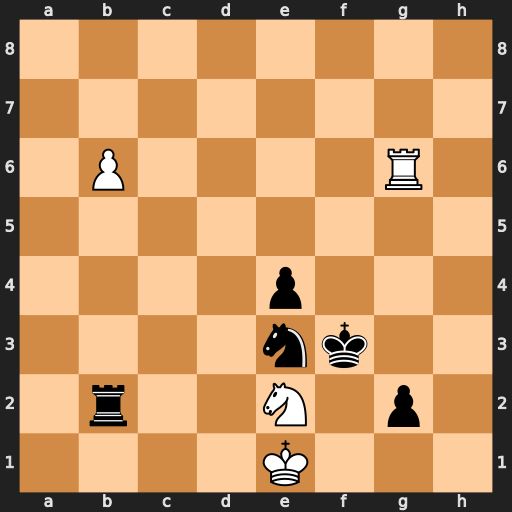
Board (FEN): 8/8/1P4R1/8/4p3/4nk2/1r2N1p1/4K3
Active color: w
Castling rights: -
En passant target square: -
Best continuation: Rg3#